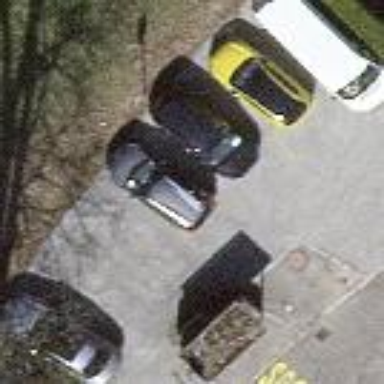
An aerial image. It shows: Parking area with surface.